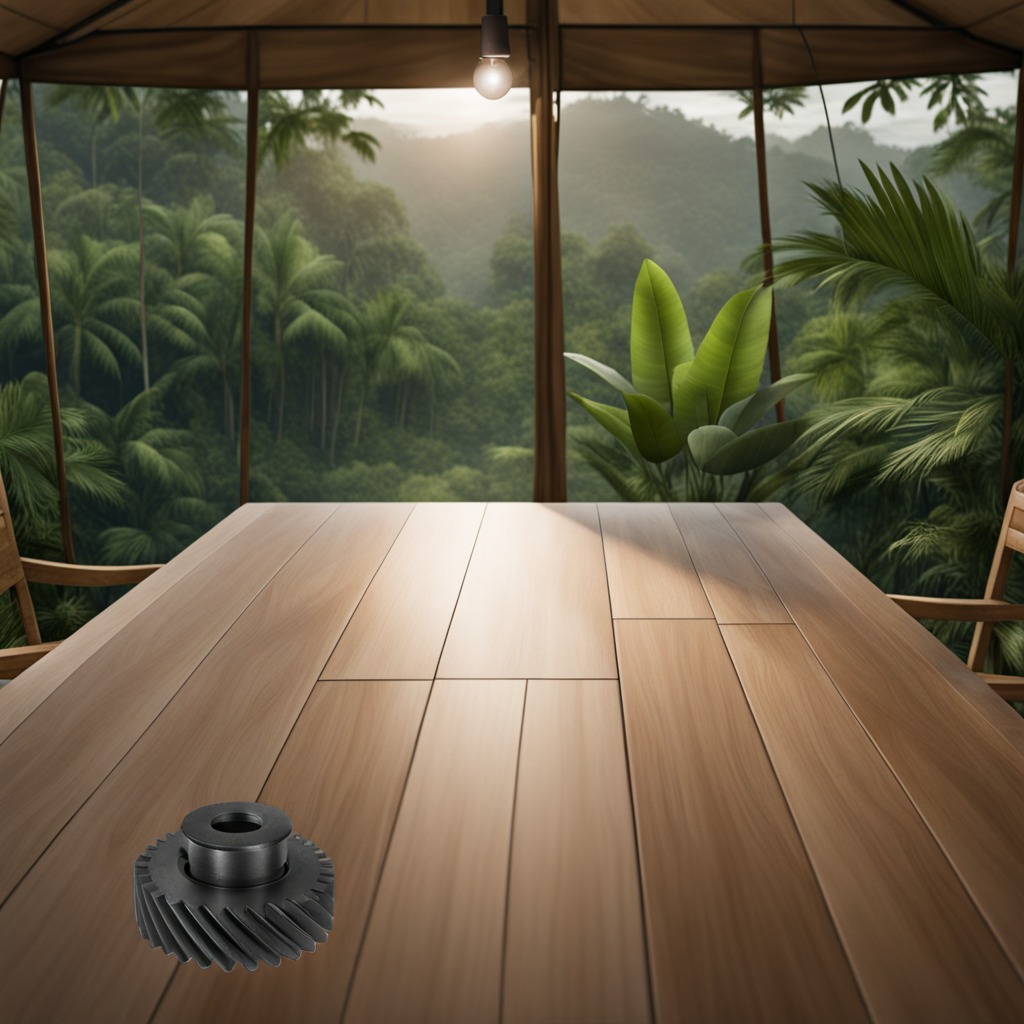
A steel gear with teeth is lying on the wooden table.